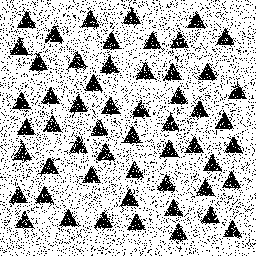
Squares: 0
Triangles: 55
Stars: 0
Total shapes: 55